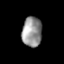
Tissue: lung
Cell type: Others
Senescence score: 0.2026
Nuclear area (px): 586
Mean DAPI intensity: 146.896